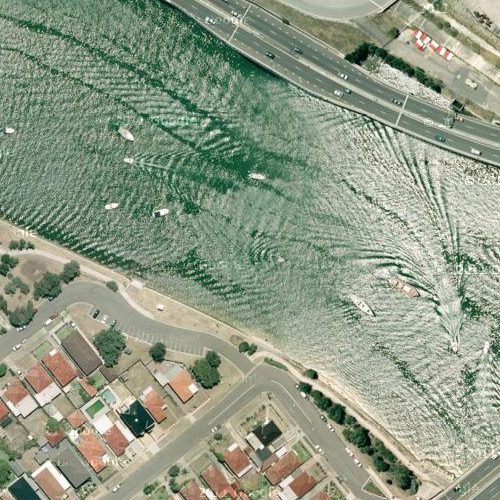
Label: sydney